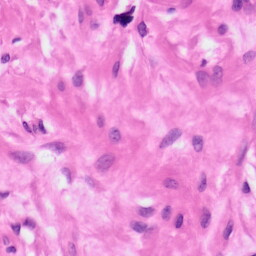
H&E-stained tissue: Ovarian